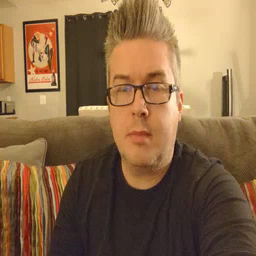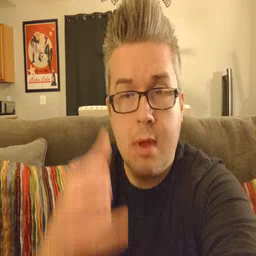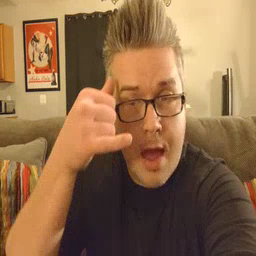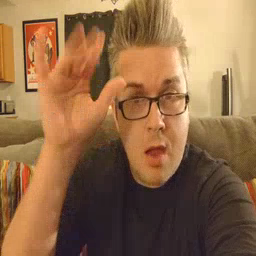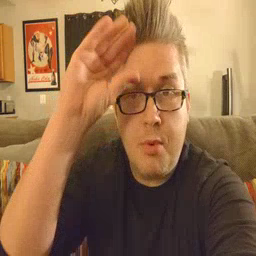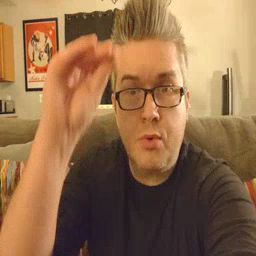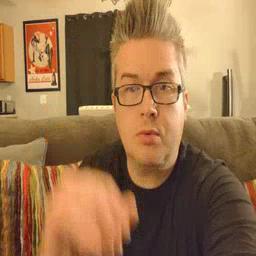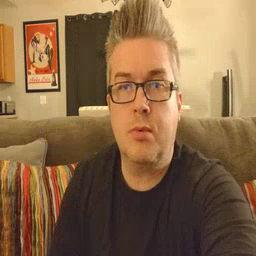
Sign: cowboy